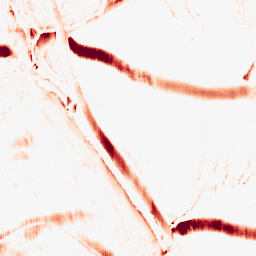
Category: morphological
Decomposition family: morphological_rect
Decomposition parameters: operation: opening
width: 5
height: 20
Upsampling method: lanczos
Upsampling parameters: scale: 2
Upsampling scale: 2